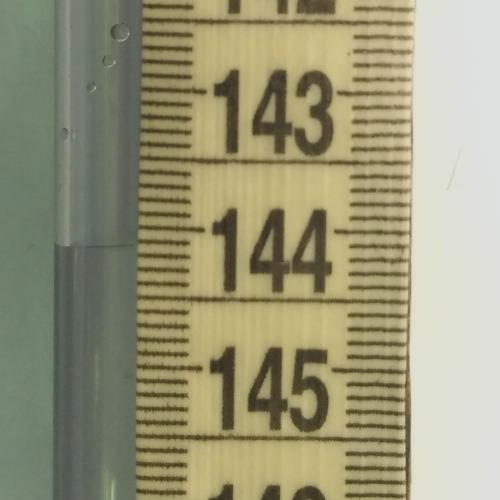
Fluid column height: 144.1 cm